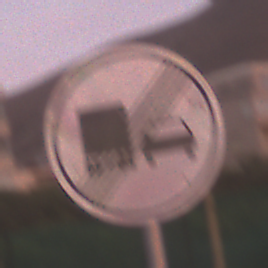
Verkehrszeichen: EndeUeberholverbotKraftfahrzeuge
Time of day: SunriseSunset
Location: Outdoor (Urban)
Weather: PartlyCloudy
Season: NotSpecified
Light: Natural